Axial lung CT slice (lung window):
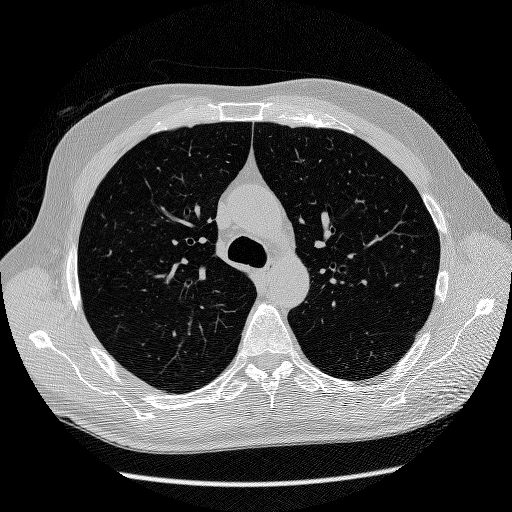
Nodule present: no